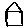
Label: house